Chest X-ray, PA view. Patient: 74 years old, sex F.
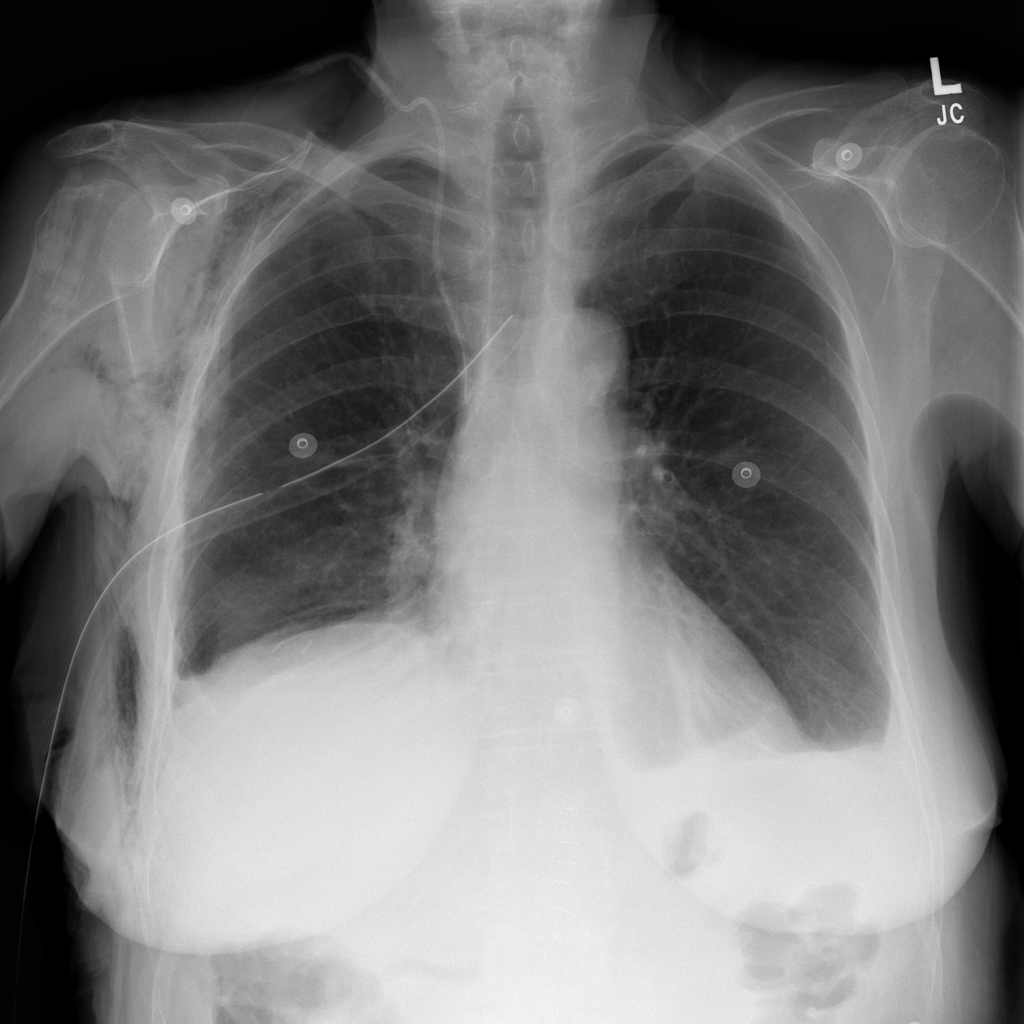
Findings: No Finding